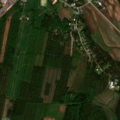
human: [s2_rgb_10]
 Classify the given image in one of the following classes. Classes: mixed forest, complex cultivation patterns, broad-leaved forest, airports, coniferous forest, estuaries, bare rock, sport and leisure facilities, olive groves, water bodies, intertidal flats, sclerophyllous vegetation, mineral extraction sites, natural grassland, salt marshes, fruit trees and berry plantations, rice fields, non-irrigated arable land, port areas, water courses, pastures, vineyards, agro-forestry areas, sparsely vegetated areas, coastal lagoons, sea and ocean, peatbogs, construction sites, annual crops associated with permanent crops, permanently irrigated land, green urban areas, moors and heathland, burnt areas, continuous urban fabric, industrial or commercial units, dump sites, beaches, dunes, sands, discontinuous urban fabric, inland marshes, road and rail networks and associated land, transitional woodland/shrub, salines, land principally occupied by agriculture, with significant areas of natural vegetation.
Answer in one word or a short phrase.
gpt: discontinuous urban fabric, non-irrigated arable land, mixed forest